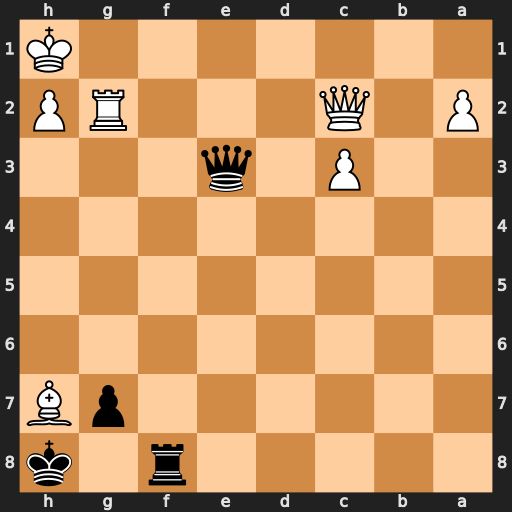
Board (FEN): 5r1k/6pB/8/8/8/2P1q3/P1Q3RP/7K
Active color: b
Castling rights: -
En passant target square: -
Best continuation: Rf1+ Rg1 Qxg1#